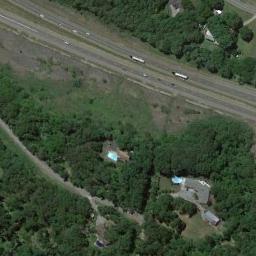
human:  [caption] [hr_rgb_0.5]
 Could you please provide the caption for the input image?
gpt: There are only two cars on the highway .

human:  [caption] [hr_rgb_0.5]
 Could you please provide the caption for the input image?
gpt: There are large green forests around the freeway, There are many cars on the freeway, And there are several buildings in the forest .

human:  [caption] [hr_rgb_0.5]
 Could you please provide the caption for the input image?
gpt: A freeway with a small bend and a small road go through the forest with some houses .

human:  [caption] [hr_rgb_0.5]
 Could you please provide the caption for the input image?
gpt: The freeway goes through the forest with two cars .

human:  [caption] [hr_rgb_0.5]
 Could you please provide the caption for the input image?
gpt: There are some buildings and many green trees beside the freeway .